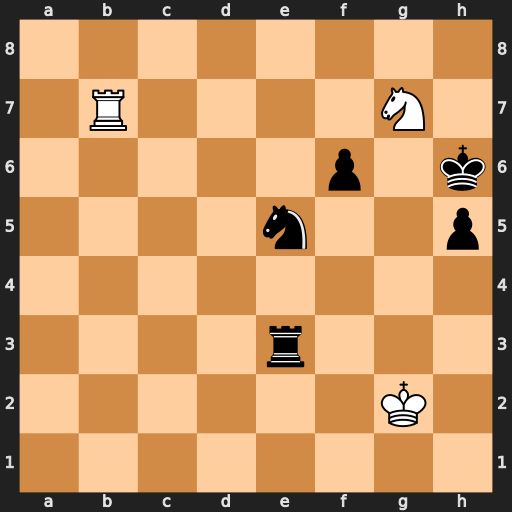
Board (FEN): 8/1R4N1/5p1k/4n2p/8/4r3/6K1/8
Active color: w
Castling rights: -
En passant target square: -
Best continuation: Nf5+ Kg5 Nxe3